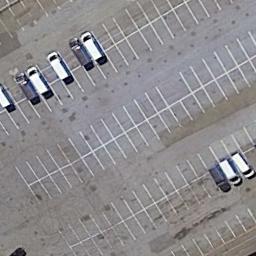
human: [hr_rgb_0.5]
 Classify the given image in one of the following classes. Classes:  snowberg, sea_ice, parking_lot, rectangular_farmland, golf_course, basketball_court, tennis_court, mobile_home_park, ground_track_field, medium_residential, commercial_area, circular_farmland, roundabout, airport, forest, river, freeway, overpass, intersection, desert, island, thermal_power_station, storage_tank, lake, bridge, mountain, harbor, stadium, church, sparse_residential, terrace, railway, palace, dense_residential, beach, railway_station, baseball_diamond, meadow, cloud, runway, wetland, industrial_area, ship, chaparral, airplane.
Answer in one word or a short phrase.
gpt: parking_lot